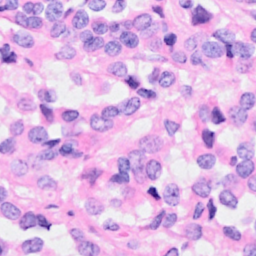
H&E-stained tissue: Breast